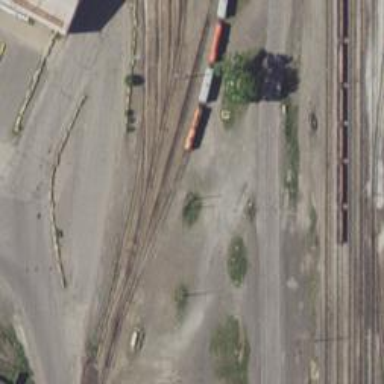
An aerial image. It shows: Railway spur service.